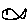
Label: fish